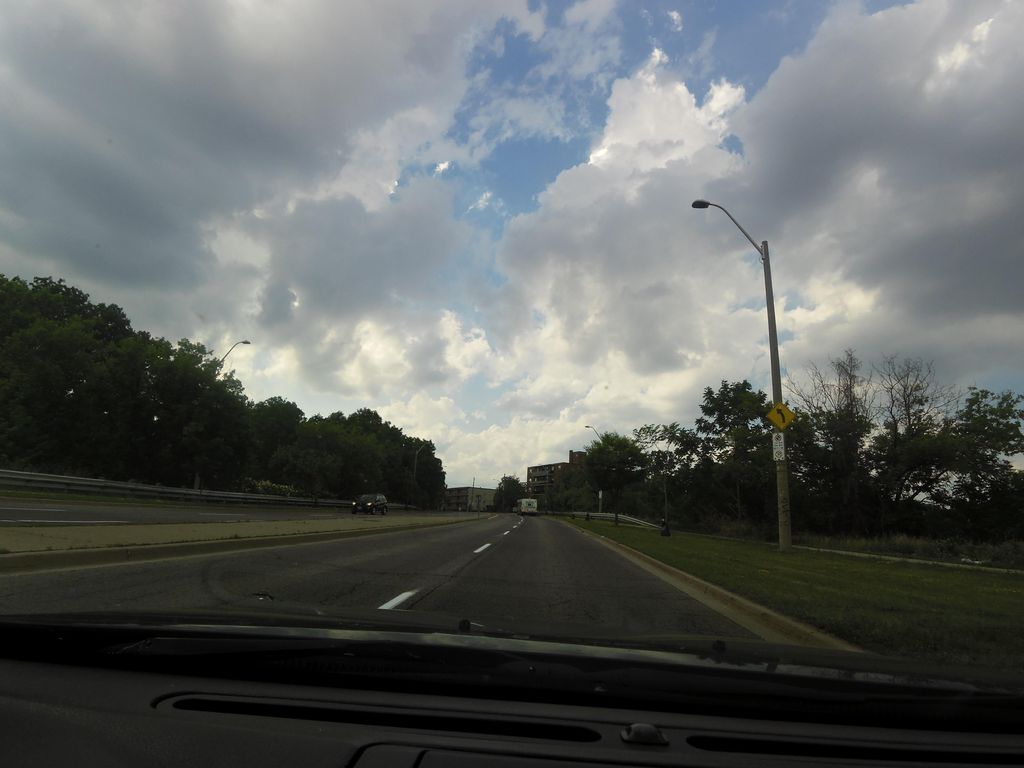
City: hamilton